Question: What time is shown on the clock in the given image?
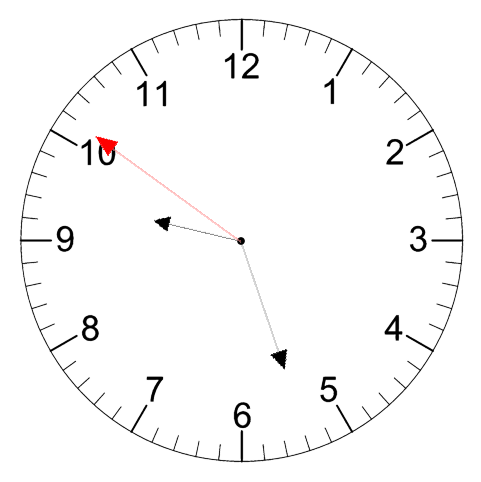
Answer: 09:26:51